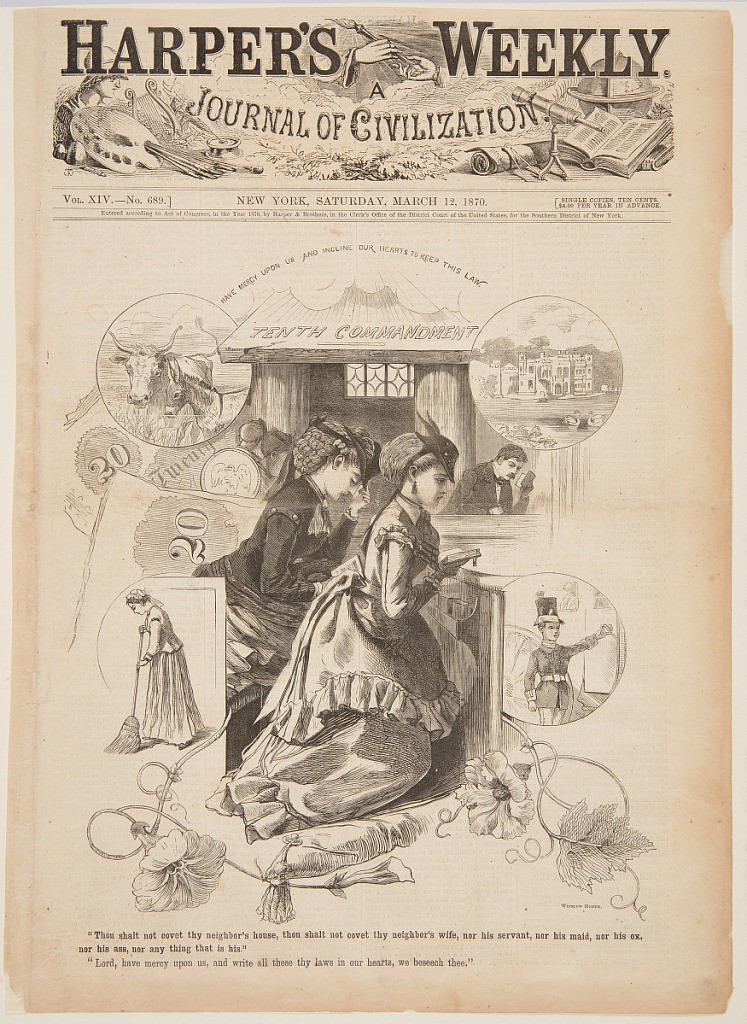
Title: Tenth Commandment
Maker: Winslow Homer, American, 1836–1910
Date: March 12, 1870
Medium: Wood engraving in black ink on paper
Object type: Print
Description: Two ladies at prayer in church.  In the background, a neighboring gentleman looks at them.